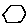
Label: hexagon